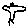
Label: bird